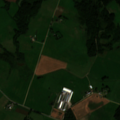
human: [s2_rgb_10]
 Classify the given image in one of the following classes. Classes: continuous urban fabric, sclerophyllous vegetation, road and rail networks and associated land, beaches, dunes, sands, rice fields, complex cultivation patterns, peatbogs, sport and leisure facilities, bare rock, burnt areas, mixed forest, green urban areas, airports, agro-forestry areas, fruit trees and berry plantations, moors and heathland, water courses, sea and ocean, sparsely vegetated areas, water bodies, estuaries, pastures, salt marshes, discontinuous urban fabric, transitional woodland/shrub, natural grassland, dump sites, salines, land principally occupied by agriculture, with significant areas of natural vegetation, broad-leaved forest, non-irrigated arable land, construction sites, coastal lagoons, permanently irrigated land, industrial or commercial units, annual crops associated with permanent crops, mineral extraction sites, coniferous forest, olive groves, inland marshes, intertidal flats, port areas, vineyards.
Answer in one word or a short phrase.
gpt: non-irrigated arable land, pastures, complex cultivation patterns, land principally occupied by agriculture, with significant areas of natural vegetation, broad-leaved forest